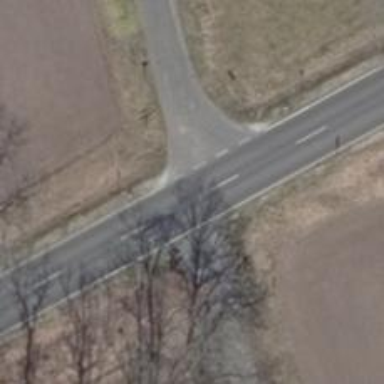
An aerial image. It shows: Primary road with asphalt surface.